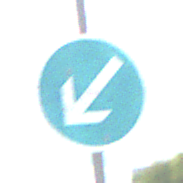
Verkehrszeichen: VorgeschriebeneVorbeifahrtLinks
Umgebung: Outdoor, Suburban
Tageszeit: Midday
Wetter: PartlyCloudy
Licht: Natural
Jahreszeit: Summer
Kontrast: HighContrast